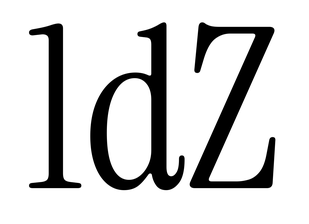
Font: InstrumentSerif-Regular